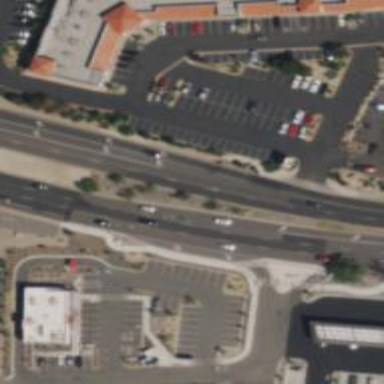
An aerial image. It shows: Secondary road with separate asphalt sidewalk.